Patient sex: M
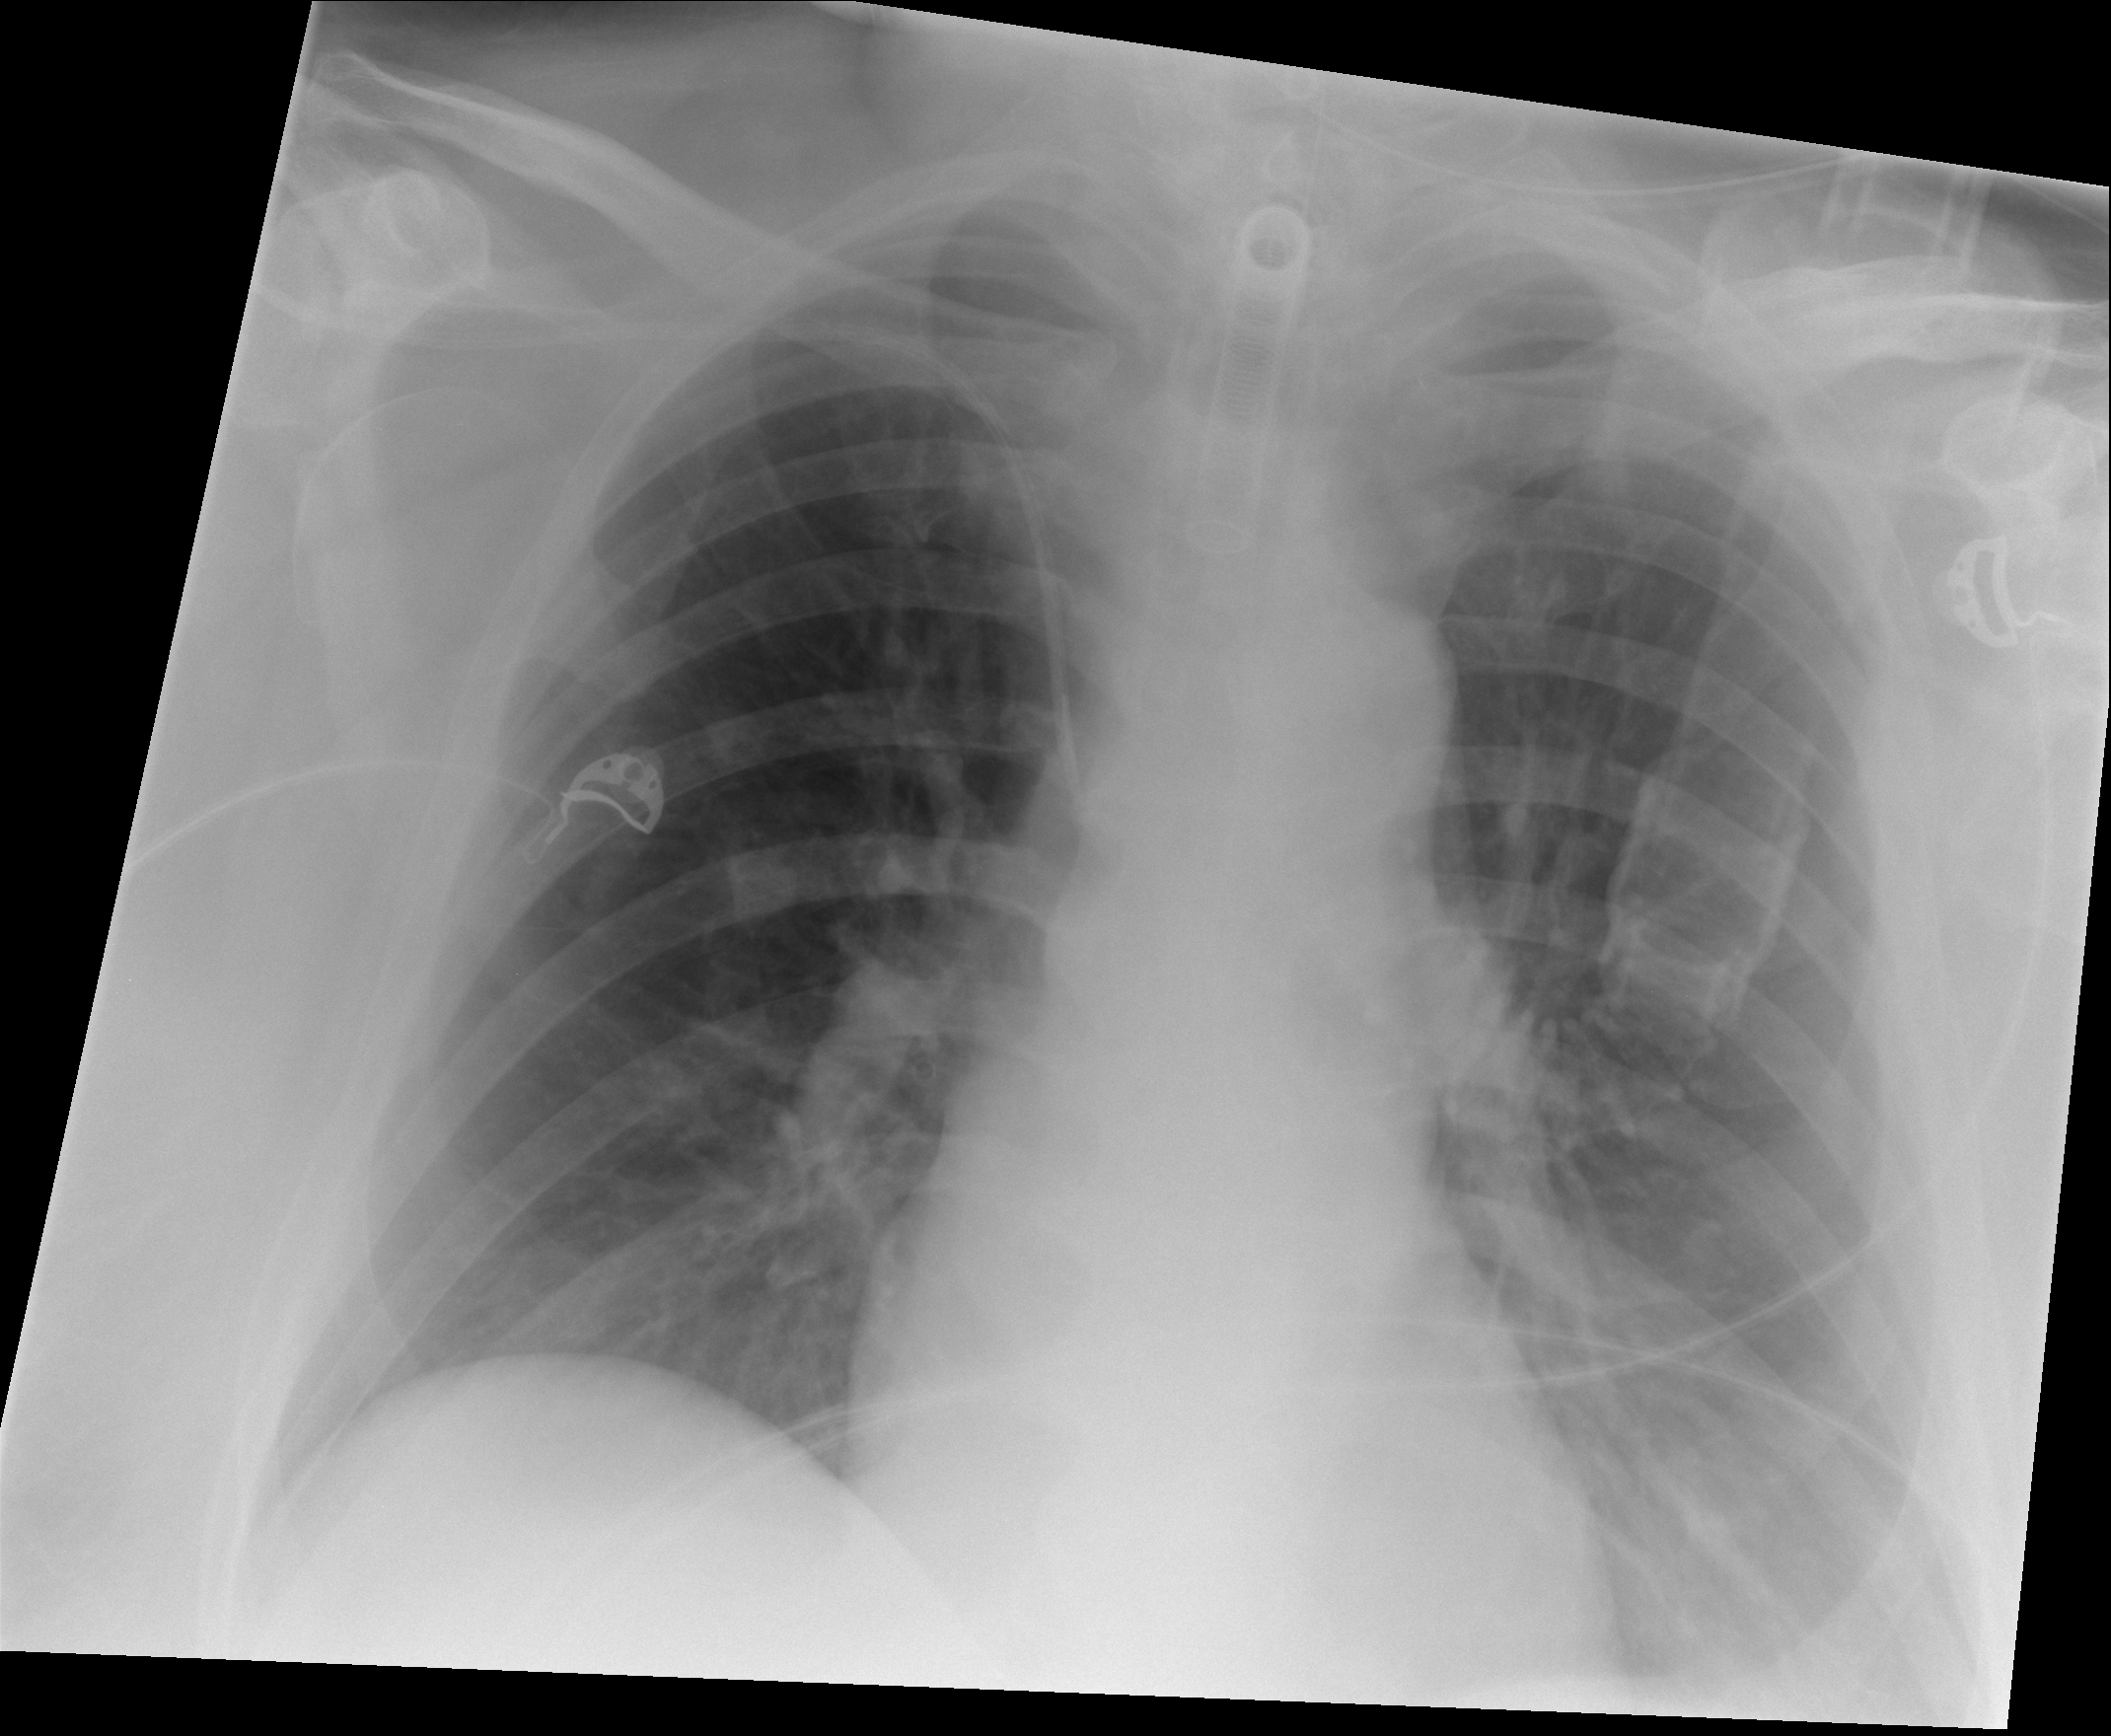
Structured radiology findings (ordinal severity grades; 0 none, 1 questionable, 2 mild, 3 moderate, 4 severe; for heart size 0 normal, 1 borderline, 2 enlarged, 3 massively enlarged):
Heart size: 0
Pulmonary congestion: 0
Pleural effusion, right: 0
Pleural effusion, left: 2
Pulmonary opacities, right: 2
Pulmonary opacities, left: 2
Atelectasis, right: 2
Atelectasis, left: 2